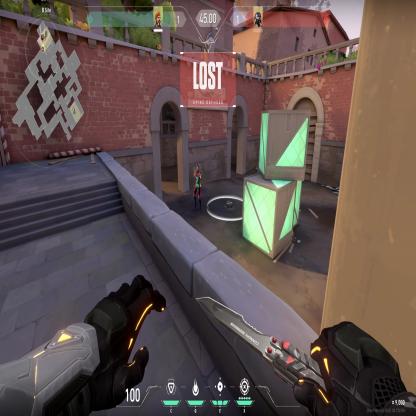
Label: enemy